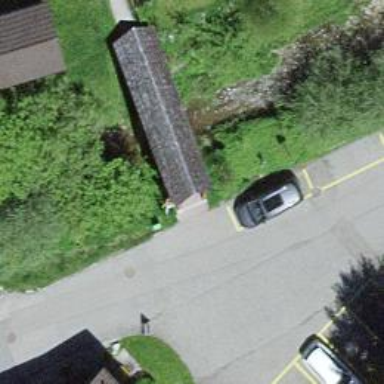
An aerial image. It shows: Covered bridge over path.